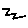
Label: zigzag